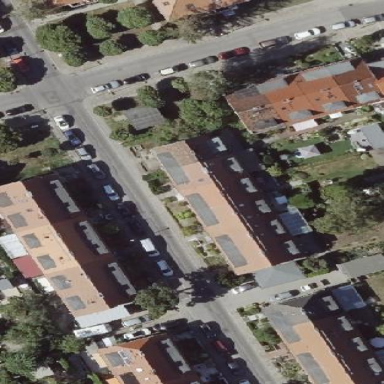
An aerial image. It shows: Terrace building with gabled roof.